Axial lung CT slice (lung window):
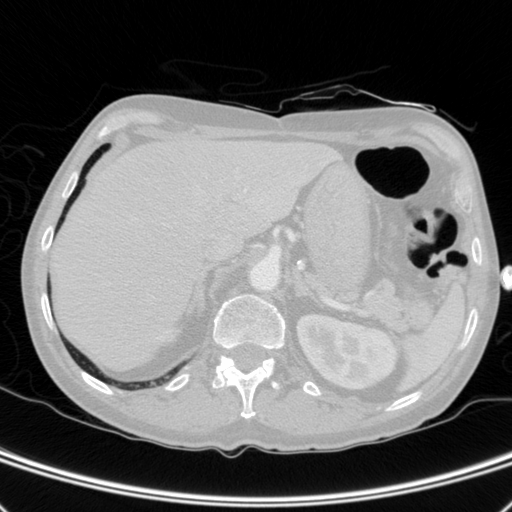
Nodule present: no